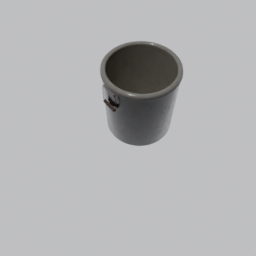
Label: tools